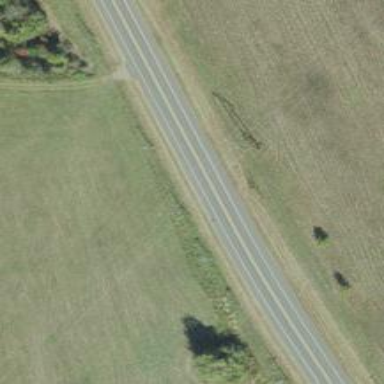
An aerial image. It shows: Secondary road.